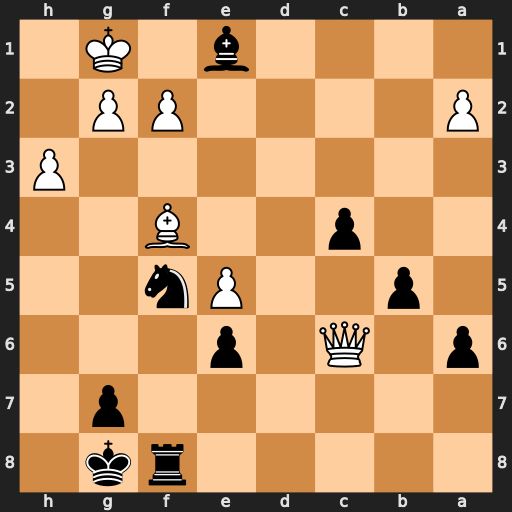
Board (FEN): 5rk1/6p1/p1Q1p3/1p2Pn2/2p2B2/7P/P4PP1/4b1K1
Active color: b
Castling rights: -
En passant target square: -
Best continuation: Nd4 Qe4 Rxf4 Qxe1 c3 Kf1 c2